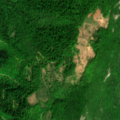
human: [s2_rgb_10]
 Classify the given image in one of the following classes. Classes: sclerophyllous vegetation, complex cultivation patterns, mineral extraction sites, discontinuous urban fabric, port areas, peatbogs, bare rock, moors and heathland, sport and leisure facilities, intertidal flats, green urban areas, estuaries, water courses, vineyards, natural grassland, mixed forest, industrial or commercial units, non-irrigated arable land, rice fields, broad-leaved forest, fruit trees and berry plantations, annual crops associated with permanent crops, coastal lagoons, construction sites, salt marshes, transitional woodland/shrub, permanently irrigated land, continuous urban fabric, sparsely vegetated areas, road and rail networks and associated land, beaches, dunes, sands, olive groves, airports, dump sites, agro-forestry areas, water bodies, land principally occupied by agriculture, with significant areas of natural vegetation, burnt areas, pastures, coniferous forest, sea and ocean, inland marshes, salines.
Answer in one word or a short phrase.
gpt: broad-leaved forest, transitional woodland/shrub